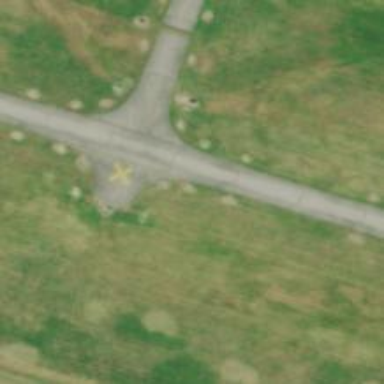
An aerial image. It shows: View of taxiway at the airport.